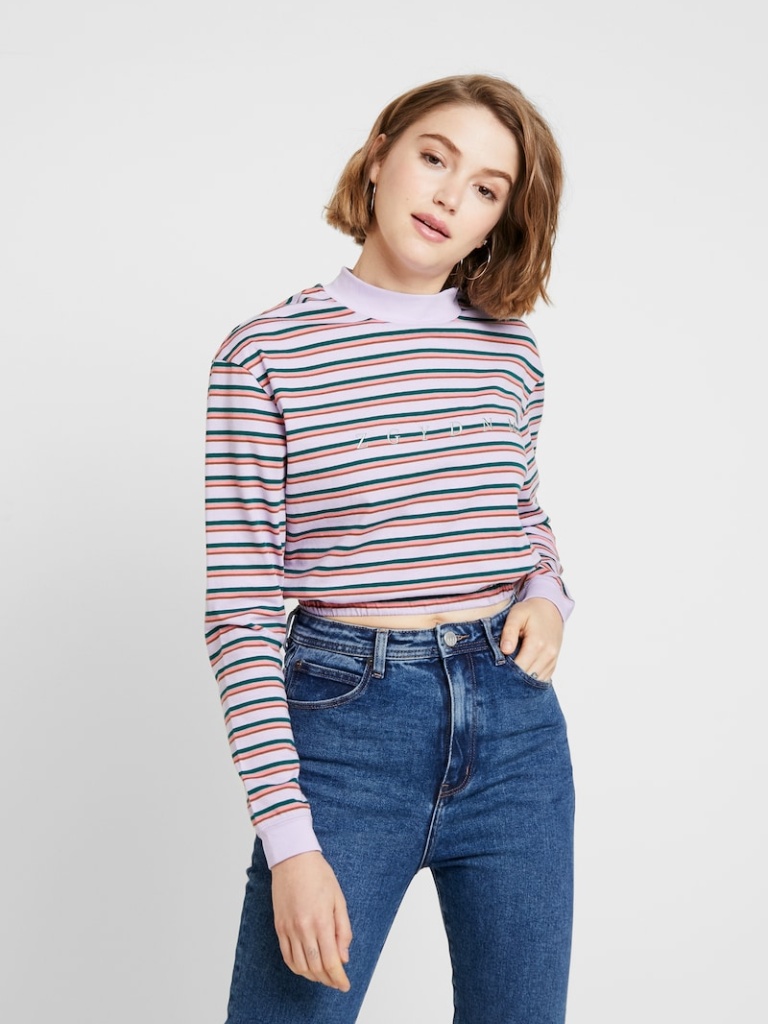
knit relaxed a long-sleeved with the sleeves down cropped length Fully Tucked in mock sweater